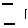
Label: hexagon